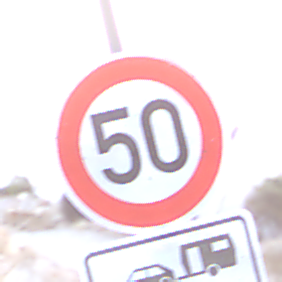
Verkehrszeichen: Geschwindigkeit50
Zusatzzeichen unten: Entfernungsangaben1
Umgebung: Outdoor, Suburban
Tageszeit: SunriseSunset
Wetter: Clear
Licht: Natural
Jahreszeit: NotSpecified
Kontrast: LowContrast